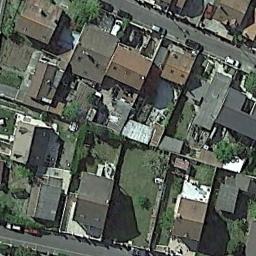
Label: dense_residential